Interaction volume radius: 10 \u00c5
Interaction volume height: 35 \u00c5
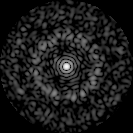
Disorder parameter: 0.8293